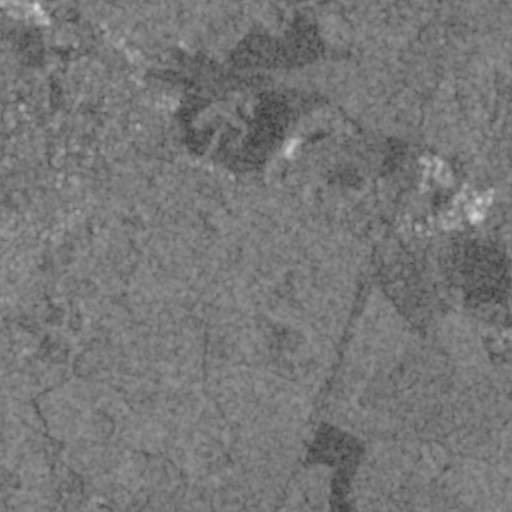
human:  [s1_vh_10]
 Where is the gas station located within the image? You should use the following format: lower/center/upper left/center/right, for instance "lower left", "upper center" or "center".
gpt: The gas station is located in the center left of the image.
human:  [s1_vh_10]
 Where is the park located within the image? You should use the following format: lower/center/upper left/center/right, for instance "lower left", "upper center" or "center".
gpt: The park is located in the upper left of the image.
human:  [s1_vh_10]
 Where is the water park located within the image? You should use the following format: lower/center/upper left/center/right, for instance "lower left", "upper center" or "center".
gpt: The water park is located in the upper left of the image.
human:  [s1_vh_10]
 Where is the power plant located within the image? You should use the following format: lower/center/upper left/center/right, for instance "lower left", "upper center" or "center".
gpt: There is no power plant in the image.

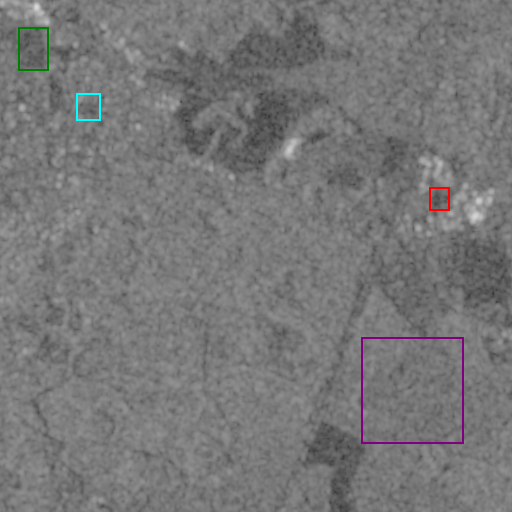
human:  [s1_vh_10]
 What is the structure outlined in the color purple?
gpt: The structure outlined in purple is a crop field.
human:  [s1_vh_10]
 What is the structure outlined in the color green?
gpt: The structure outlined in green is a park.
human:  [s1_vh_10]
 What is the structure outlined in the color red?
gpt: The structure outlined in red is a parking lot.
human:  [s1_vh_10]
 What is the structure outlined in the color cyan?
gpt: The structure outlined in cyan is a water park.
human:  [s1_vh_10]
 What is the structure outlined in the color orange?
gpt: There is no orange outline.